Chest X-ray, AP view. Patient: 61 years old, sex F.
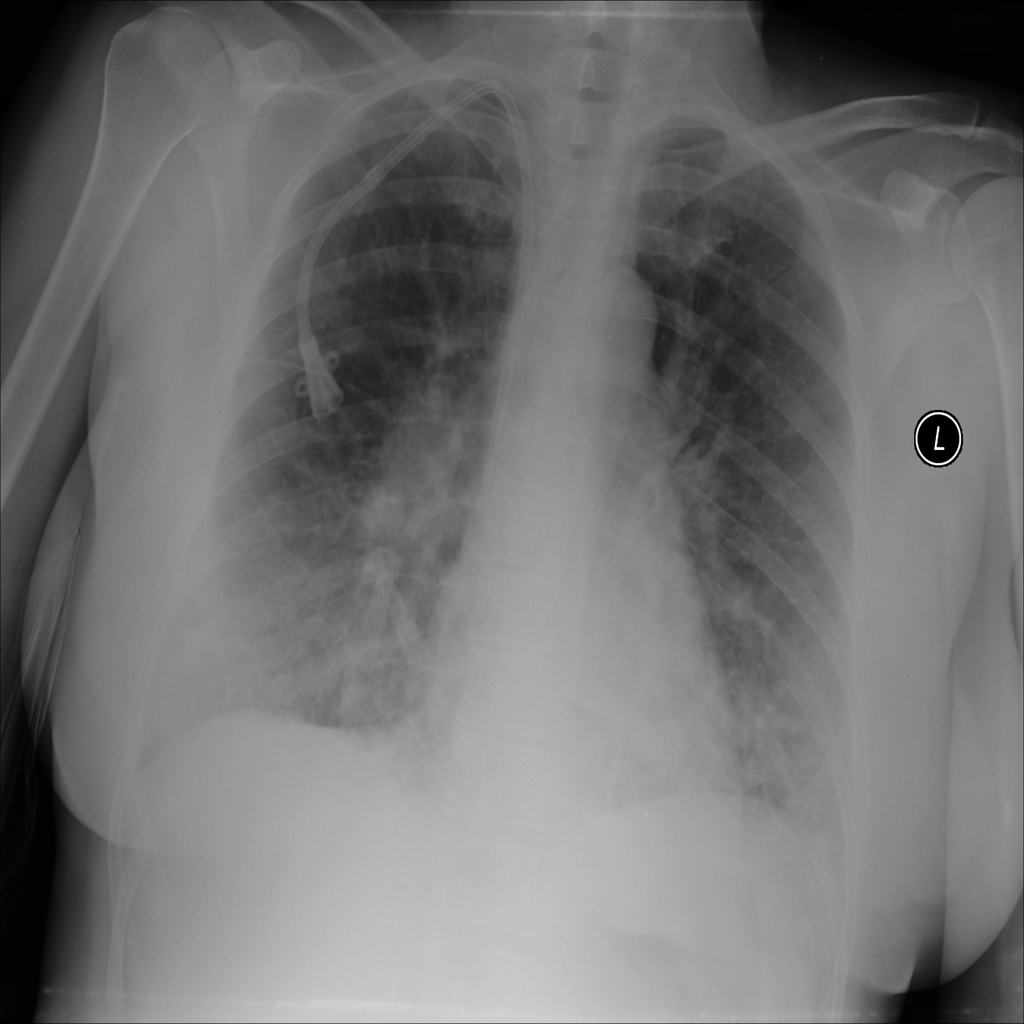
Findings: Mass